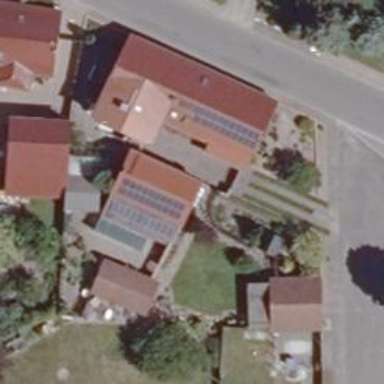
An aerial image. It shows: Solar-powered generator using photovoltaic technology. This small installation generates electricity through solar photovoltaic panels.